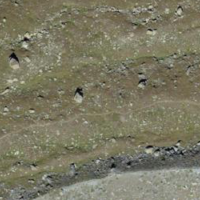
EUNIS habitat code: 26
Species observed at this site:
Phoenicurus ochruros
Cyaniris semiargus